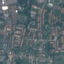
Land use / land cover class: Residential